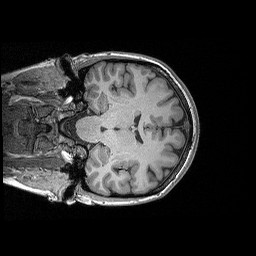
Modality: T1w
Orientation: coronal
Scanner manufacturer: siemens
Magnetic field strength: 3 T
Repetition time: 2.3 s
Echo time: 0.00298 s